Question: I have the following tables in this SQL database (some fields are irrelevant to this question):

I have the following LINQ query:
'''
Dim trips = From tr In db.tbl_Trips _
Join ds In db.tbl_tripDeptStations On tr.trip_ID Equals ds.tds_ID _
Where ds.tbl_Station.stn_County = county _
And tr.trip_StartDate >= startDate _
And tr.trip_EndDate <= endDate _
Select tr.trip_Name, tr.trip_StartDate, tr.trip_EndDate, tr.trip_SmallImage, tr.tbl_TourOperator.tourOp_Name
'''
'startDate', 'endDate' and 'county' are variables which I have declared in code above (not shown).
I am trying to show trips which have certain departure stations associated, based upon the county which can be found in the station table.
However, when I run the query, I get no results, and no error messages.
I also have this SQL query which works correctly:
'''
SELECT distinct t.trip_ID, t.trip_Name, t.trip_StartDate, toop.tourOp_Name
FROM tbl_Trip AS t
INNER JOIN
(SELECT tds.tds_trip
FROM tbl_tripDeptStation AS tds
INNER JOIN tbl_station AS s
ON tds.tds_Stn = s.stn_ID
WHERE s.stn_county = 'Greater London'
) AS ds
ON t.trip_ID = ds.tds_trip
INNER JOIN tbl_TourOperator AS toop ON t.tourOp_ID = toop.tourop_id
WHERE t.trip_StartDate >= @StartDate AND t.trip_EndDate <= @EndDate
ORDER BY t.trip_
'''
Can anyone shed some light as to where I might be going wrong?
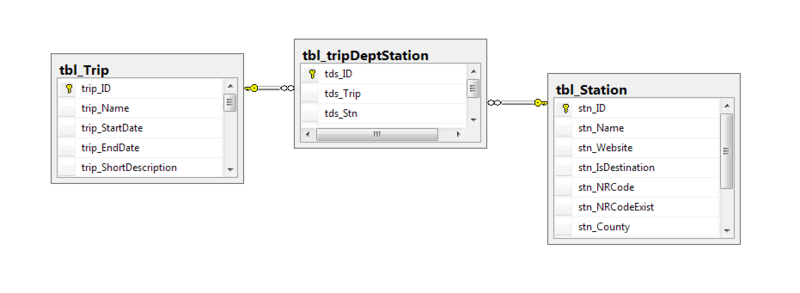
Answer: if you're using entity framework,
'''
var ds = from tds in tbl_tripdeptstation
join s in tbl_station on tds.tds_stn equals s.stn_id
where s.stn_country.equals("somecountry")
select new {tds.trip};
var result = (from t in tbl_trip
join ds2 in ds on t.trip_id equals ds2.trip
join toop in tbl_touroperator on t.tourop_id equals toop.tourop_id
where t.trip_start >= SomeDate AND t.trip_enddate <= EndDate
select new { t.trip_ID, t.trip_Name, t.trip_StartDate, toop.tourOp_Name}).Distinct().OrderBy(r => r.trip_);
'''